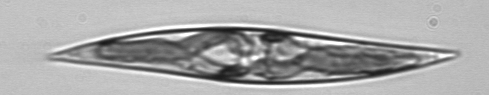
Label: Pleurosigma